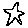
Label: star